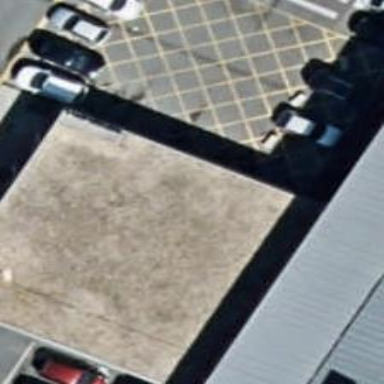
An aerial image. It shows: Residential building with roof.